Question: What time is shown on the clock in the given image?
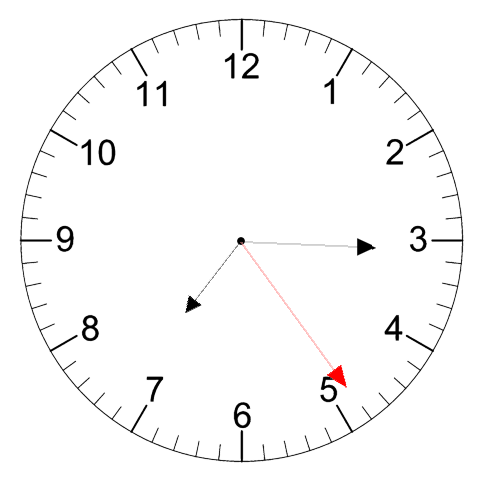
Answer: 07:15:24